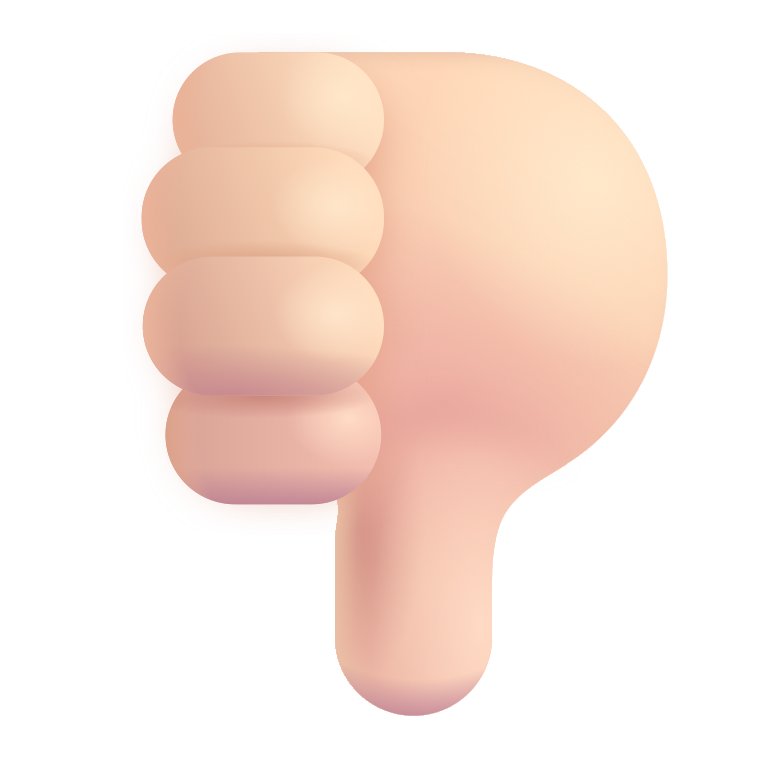
thumbs down color light